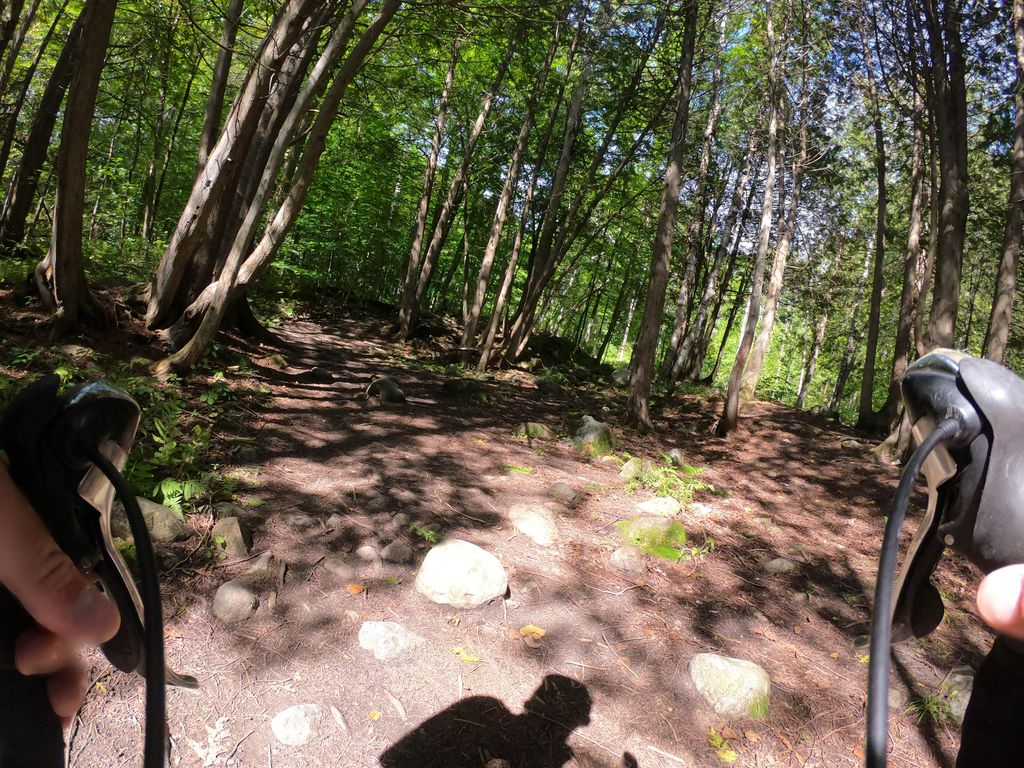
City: ottawa-gatineau